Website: home-depot
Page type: customer-info-address
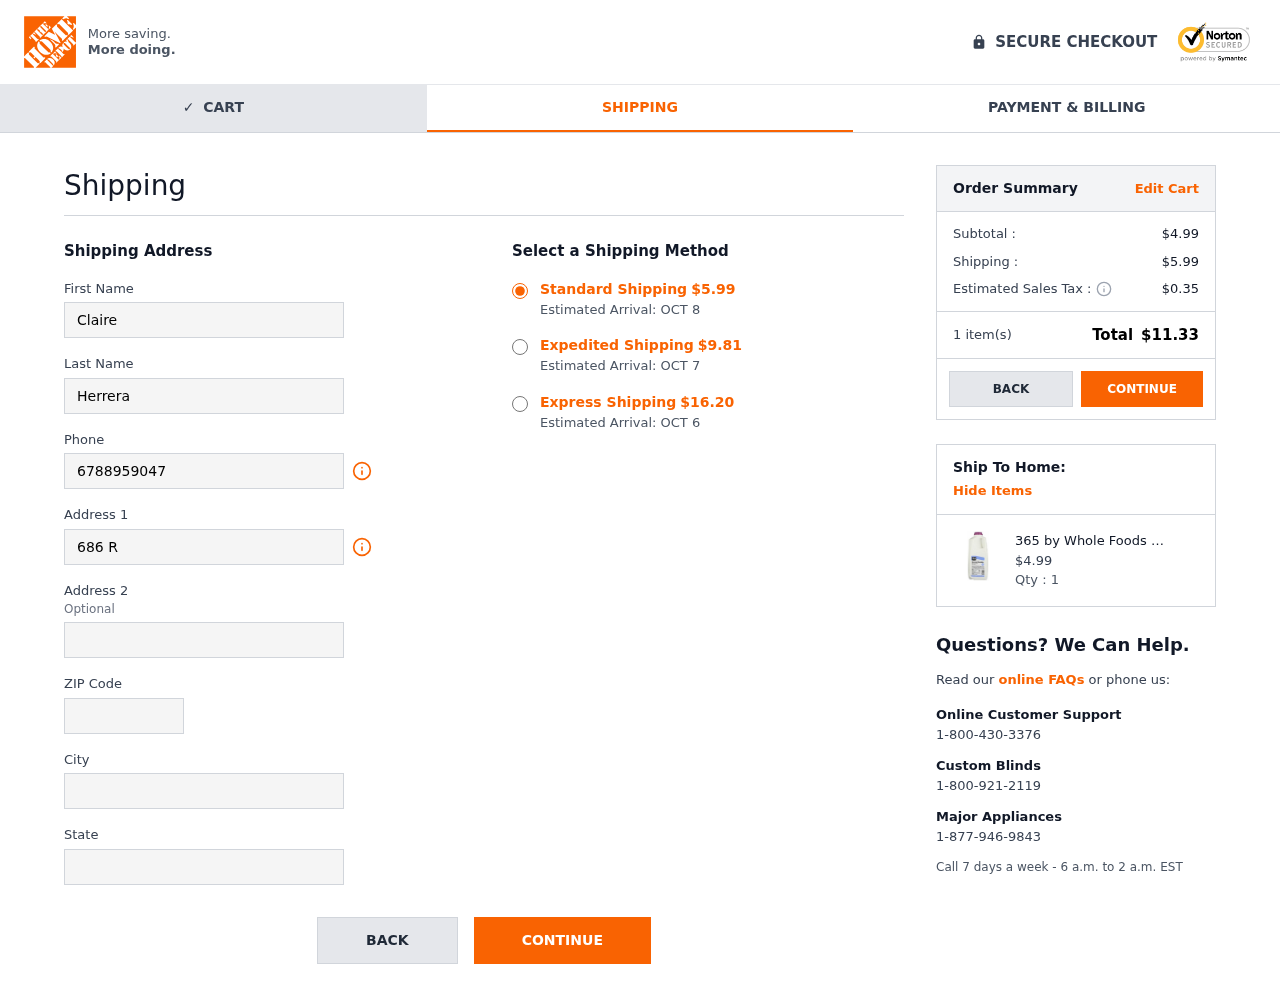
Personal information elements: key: PII_CITY
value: Elizabethfort
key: PII_FIRSTNAME
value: Claire
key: PII_LASTNAME
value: Herrera
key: PII_PHONE
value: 6788959047
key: PII_POSTCODE
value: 50780
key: PII_STATE
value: MP
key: PII_STREET
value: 686 Robert Bridge
Product elements: key: PRODUCT1_NAME
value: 365 by Whole Foods Market, Grade A Reduced Fat Milk, 64 Fl Oz (Packaging May Vary)
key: PRODUCT1_PRICE
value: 4.99
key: PRODUCT1_QUANTITY
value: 1
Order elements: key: ORDER_SHIPPING_COST
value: $5.99
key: ORDER_DELIVERY_DATE
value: Estimated Arrival: OCT 8
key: ORDER_SHIPPING_COST_EXPEDITED
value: $9.81
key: ORDER_DELIVERY_DATE_EXPEDITED
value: Estimated Arrival: OCT 7
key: ORDER_SHIPPING_COST_EXPRESS
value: $16.20
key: ORDER_DELIVERY_DATE_EXPRESS
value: Estimated Arrival: OCT 6
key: ORDER_SUBTOTAL
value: $4.99
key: ORDER_TAX
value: $0.35
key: ORDER_NUM_ITEMS
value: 1 item(s)
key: ORDER_TOTAL
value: $11.33